Question: Determine whether the two graphs given in the figure are isomorphic. If you think they are isomorphic, answer 1; if you think they are not isomorphic, answer 0.
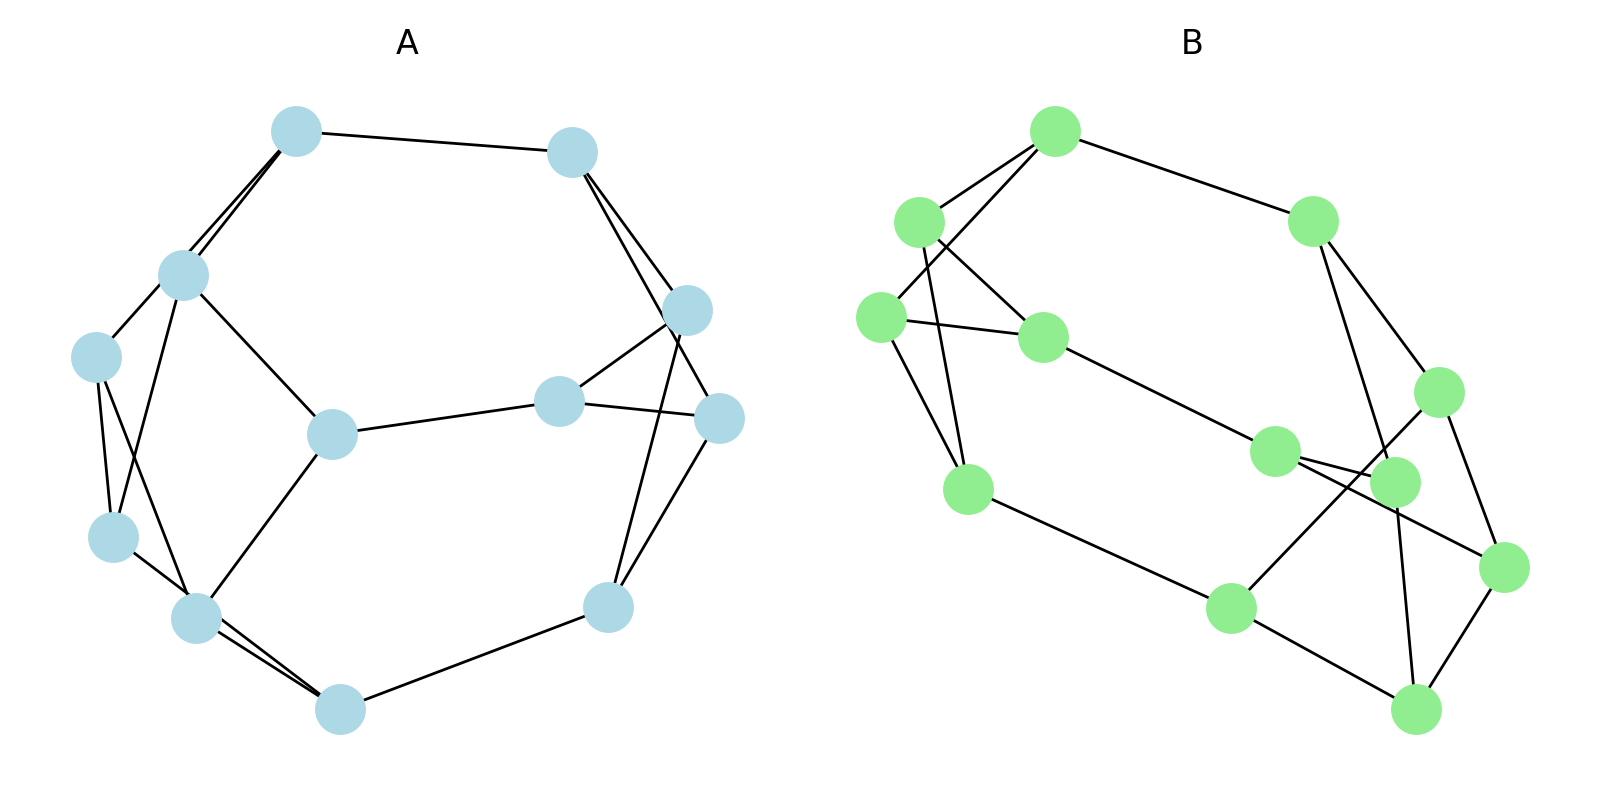
Answer: 1